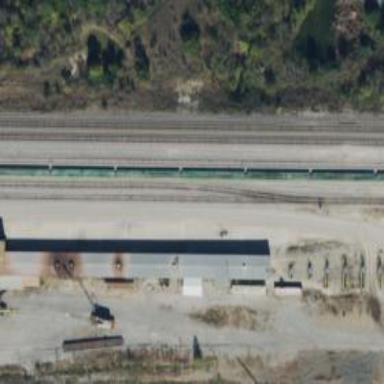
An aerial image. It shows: Rail spur service.